Question: Consider a simple element, and its associated CSS:
'''
<div id="content">Hover me !</div>
'''
'''
#content {
width: 100px;
height: 100px;
}
#content:hover {
transform: translateY(500px);
transition: transform 1s 500ms;
}
'''
<URL>
The principle is straightforward: while the element is hovered, it must go down. The problem is, when , that the ':hover' state is maintained even if the element is not physically below the mouse anymore (due to the translation). The state seems to be updated only after an mouse move.

That's a real problem when a JavaScript function must be executed only if the mouse is on an element, after a 'timeout':
'''
// The mouseleave event will not be called during the transition,
// unless the mouse move !
element.on('mouseenter', executeAfterTimeout);
element.on('mouseleave', cancelTimeout);
'''
So here are my questions:
1. Is this behaviour normal (compliant with the norms)?
2. What are the solutions to avoid this problem?
To give you a context, here is what I want to do concretely: with JavaScript, I display a tooltip when the mouse is on an element (and hide it when the mouse leaves it). But the same element can be 'transform'-ed when the user click on it. If the user simply clicks without moving the mouse, the tooltip will remain displayed, which is a real problem. How can I detect that the element is gone?
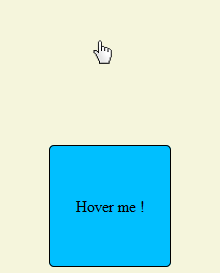
Answer: ## Part 1 of your question:
> The principle is straightforward: while the element is hovered, it
must go down. The problem is, when the mouse doesn't move, that the
:hover state is maintained even if the element is not physically below
the mouse anymore (due to the translation). The state seems to be
updated only after an mouse move.So here are my questions:
1. Is this behaviour normal (compliant with the norms)?
Yes. This behaviour is normal. Although not specified verbatim in the standards, it is mentioned in detail here: <URL>
<URL>
The upper 'div' has mouse-events bound to it directly. The lower 'div' has mouse-event bound to its parent. Pick up the lower one. Move the mouse slowly at one edge and watch the console to see what happens.
1. You touch the edge and mouseover and mouseenter are fired in quick succession (hover).
2. As a result the inner div translates.
3. Do nothing. No event is fired and so nothing happens.
4. Move the mouse inside the outer div. mousemove fires and the inner div is still translated.
5. Slowly move the mouse out. mouseout and mouseleave are fired in quick succession and the inner div translates back to its original position.
This is described here: <URL> under the section .
Step 3 above is important. Because you are doing nothing, no event is fired and hence nothing happens. If the inner 'div' were to bounce back to its original position in this step, then it would mean that an activation happened without any event!
This is in line with the definition of as the document in this section: <URL> says:
> An event is the representation of some occurrence (such as a mouse
click on the presentation of an element, the removal of child node
from an element, or any number of other possibilities) which is
associated with its event target. Each event is an instantiation of
one specific event type.
Now have a look at the document here: <URL>, just before the starts, it says:
> After an event completes all the phases of its propagation path, its
Event.currentTarget must be set to null and the Event.eventPhase must
be set to 0 (NONE). All other attributes of the Event (or interface
derived from Event) are unchanged (including the Event.target
attribute, which must continue to reference the event target).
Now pick the upper 'div' in the fiddle for reference. On 'mouseenter' the 'div' itself is translated. and if no other mouse event occurs, nothing happens and it remains translated. The moment you move your mouse (anywhere in or out), the activation occurs on the event.target (which is still this 'div') and and immediately 'mouseout' and 'mouseleave' events fire (after firing 'mousemove' of course) causing the 'div' to translate back.
## Part 2 of your question:
> 2.What are the solutions to avoid this problem?Edit : To give you a context, here is what I want to do concretely:
with JavaScript, I display a tooltip when the mouse is on an element
(and hide it when the mouse leaves it). But the same element can be
transform-ed when the user click on it. If the user simply clicks
without moving the mouse, the tooltip will remain displayed, which is
a real problem. How can I detect that the element is gone?
If you look at the implementation in the lower 'div' in this fiddle: <URL> ; as compared to the upper div, there is no flutter/jitter when mousing over. This is because rather than the 'div' itself, the events are being handled on the parent.
So, that could be one solution for your use case.
<URL>
This addresses your edit. Tooltip gets displayed on 'mouseover'. Tooltip gets hidden on 'mouseleave'. The same element can be transform-ed when you 'click'. If you simply 'click' without moving the mouse, the tooltip hides.
Here, if you 'click', the element is being translated and then no further 'hover' action would happen. The tooltip itself is implemented using a ':before' pseudo-element. This separates out the tooltip and the element which you want to change after 'click'. You still handle events on the element itself. No need for timeout as it is handled by the css itself. If you 'mouseout', the tooltip will hide after a delay.
Hope that helps.